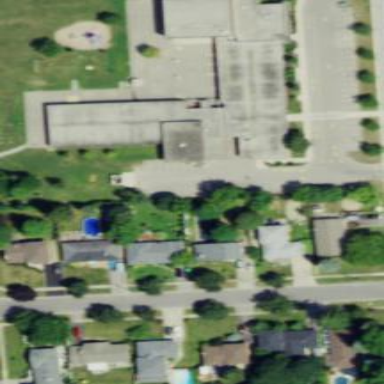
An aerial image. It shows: School building.